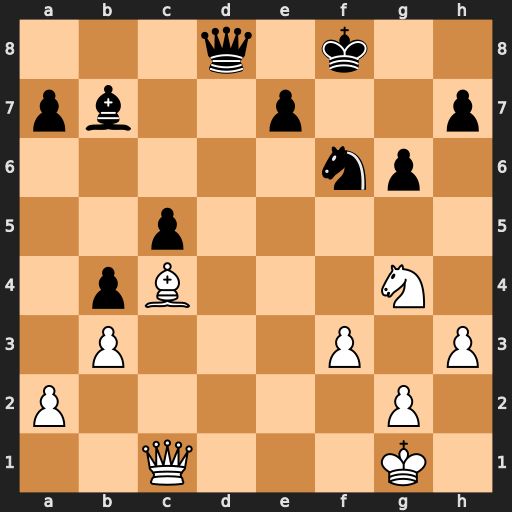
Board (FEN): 3q1k2/pb2p2p/5np1/2p5/1pB3N1/1P3P1P/P5P1/2Q3K1
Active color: w
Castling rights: -
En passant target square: -
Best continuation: Qh6+ Ke8 Nxf6+ exf6 Bb5+